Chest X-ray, PA view. Patient: 31 years old, sex F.
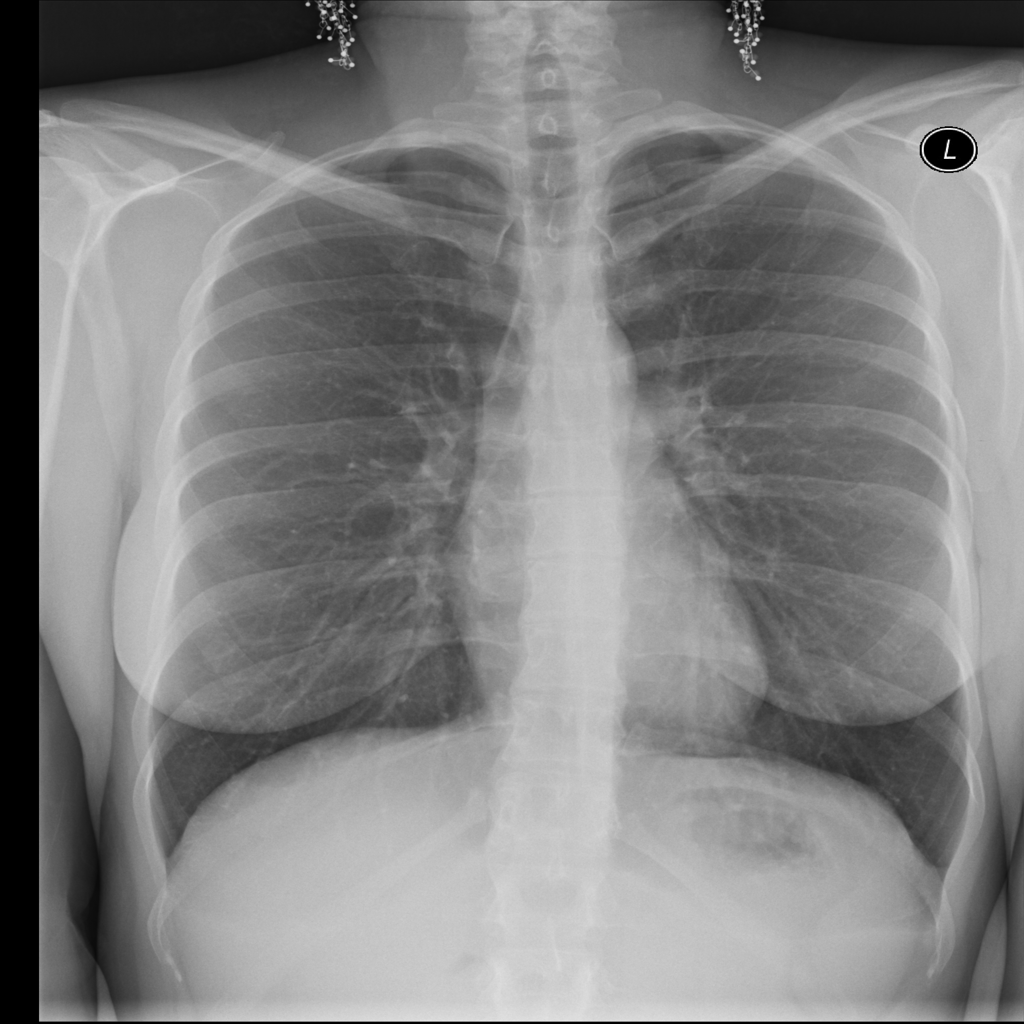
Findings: No Finding